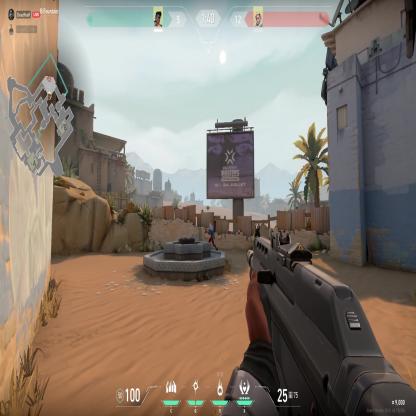
Label: enemy